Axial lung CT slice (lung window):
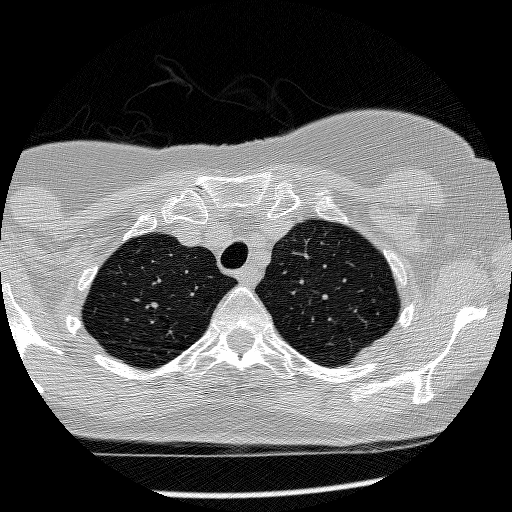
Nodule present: no